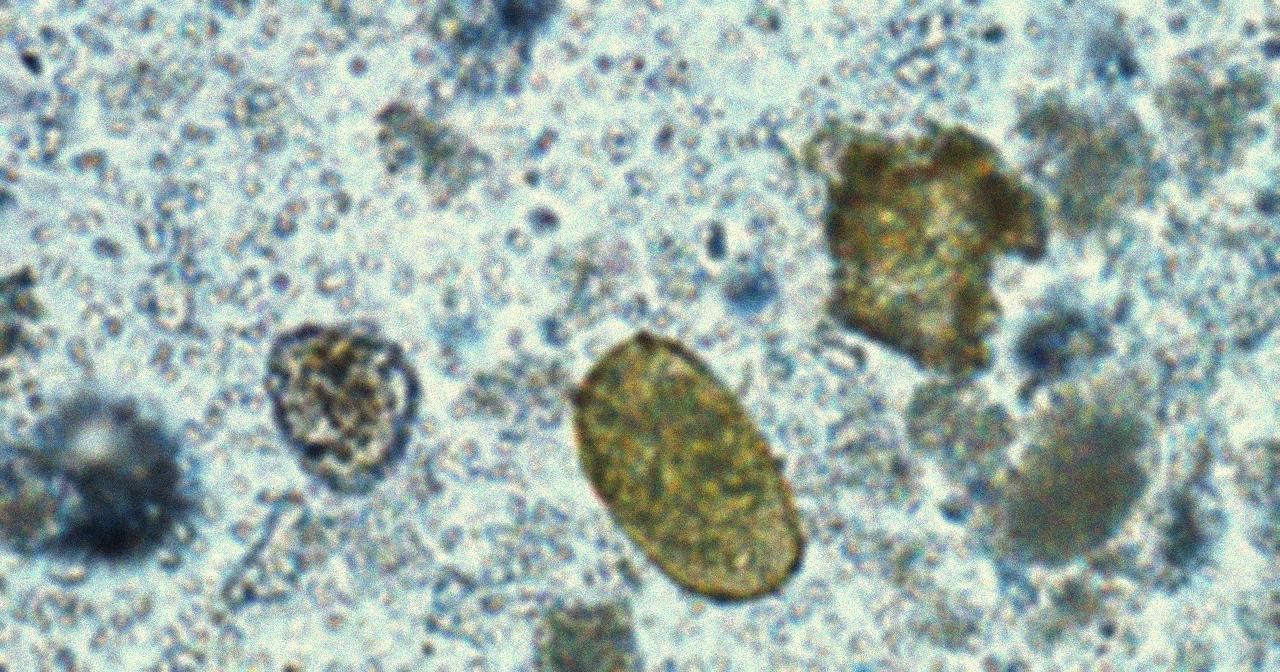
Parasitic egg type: Paragonimus spp